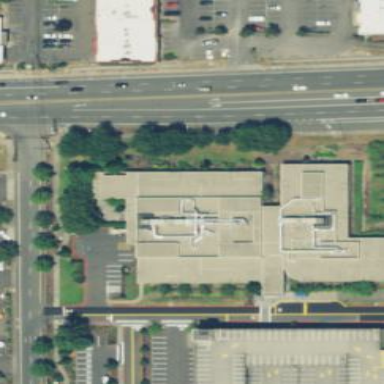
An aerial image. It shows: Clinic building providing healthcare services.